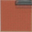
Piece: xx